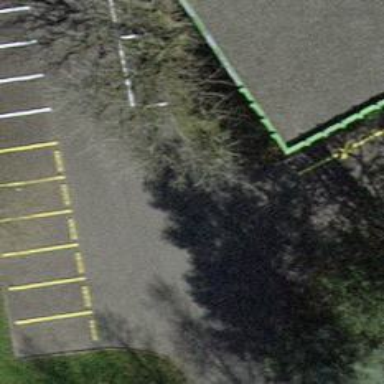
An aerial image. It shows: Parking aisle designated as service road.